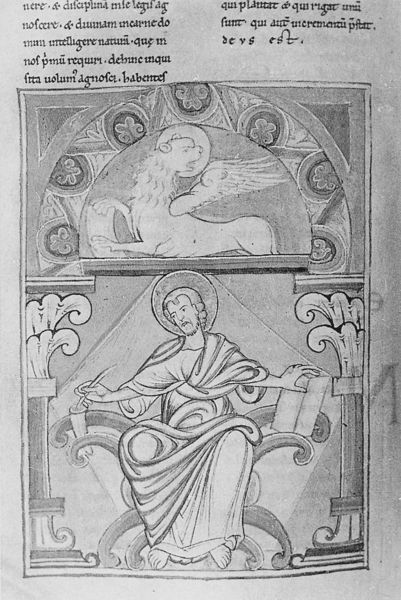
Titel: Vier Evangelien
Standort: Herkunftsort: Verdun, Saint-Vanne (EU - F - Lothringen)
Institution: Verdun, Bibliothéque Municipale
Schlagwörter: feder, flügel, umhang, kleid, schwarz, stuhl, säule, säulen, weiss, ornament, bart, falten, bild, kirche, gewand, sessel, sitzend, blatt, schrift, bogen, inschrift, ornamente, buch, druck, seite, illustration, schwarzweiß, text, buchseite, heiligenschein, christus, jesus, schreiben, greif, heiliger, löwe, schreiber, postament, geflügelt, fraktur, latein, schreibend, buchmalerei, evangelist, paulus, matthias